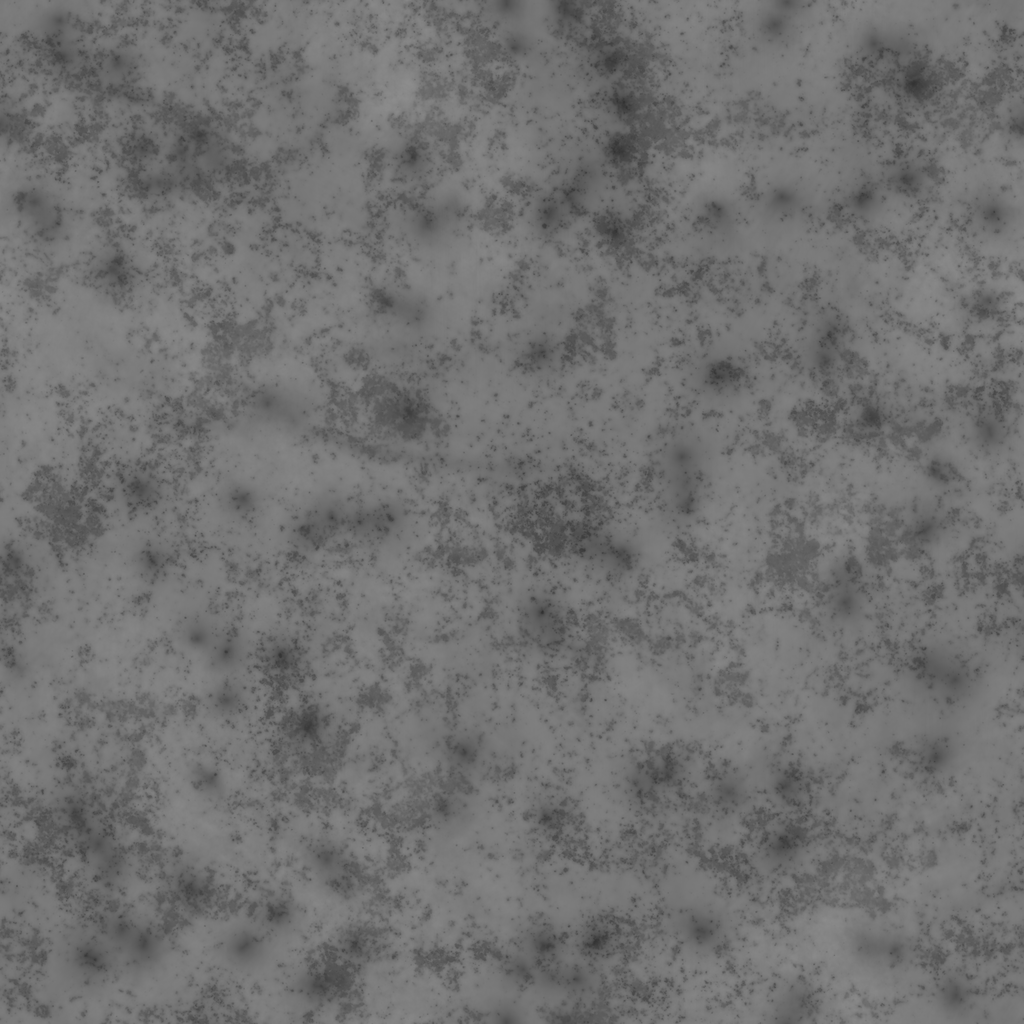
Texture map type: Displacement